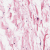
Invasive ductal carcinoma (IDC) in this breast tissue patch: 0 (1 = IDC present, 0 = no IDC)